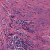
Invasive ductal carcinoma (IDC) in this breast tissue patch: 1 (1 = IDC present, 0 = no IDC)